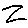
Label: zigzag